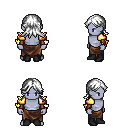
a pixel art fantasy rpg character, male body template, dark elf, purple skin, gold arm armor, robe skirt, white loose hair, leather bracers, black shoes, four views (front, back, left, right), 2x2 character sprite sheet, small pixel art, hard edges, no anti-aliasing